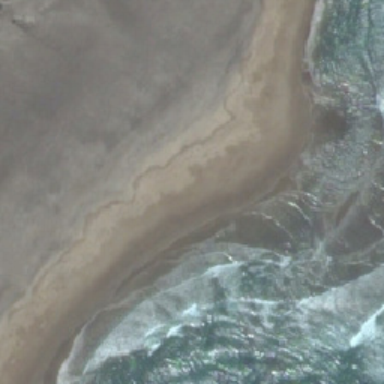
It 's the beach the water is like sapphire .